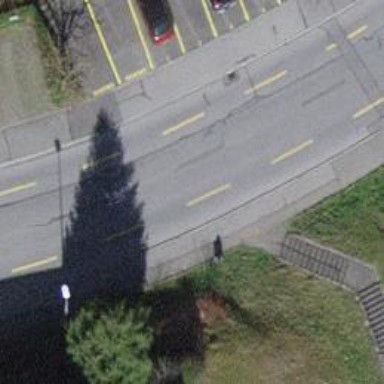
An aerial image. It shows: Asphalt footway.